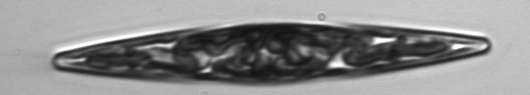
Label: Pleurosigma